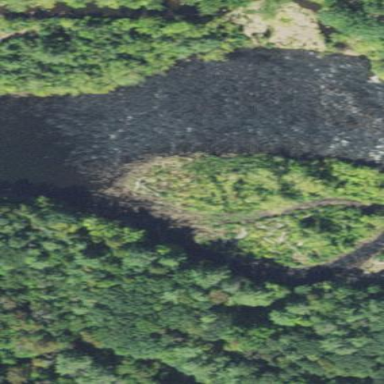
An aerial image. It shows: Scene featuring rapids in waterway.